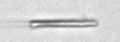
Label: fiber